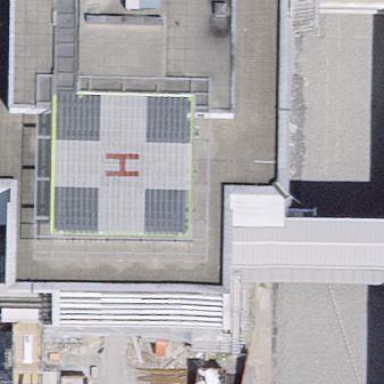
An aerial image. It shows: Image showing helipad at airport.